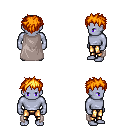
a pixel art fantasy rpg character, male body template, dark elf, purple skin, gray cape, gold greaves, light blonde bedhead hairstyle, four views (front, back, left, right), 2x2 character sprite sheet, small pixel art, hard edges, no anti-aliasing